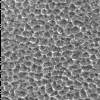
Atmospheric dust classification: not_dusty